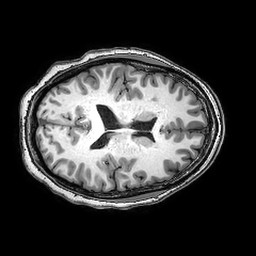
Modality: T1w
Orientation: axial
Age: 34
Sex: female
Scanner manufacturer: philips
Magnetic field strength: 3 T
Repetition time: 0.008206 s
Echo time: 0.00376 s